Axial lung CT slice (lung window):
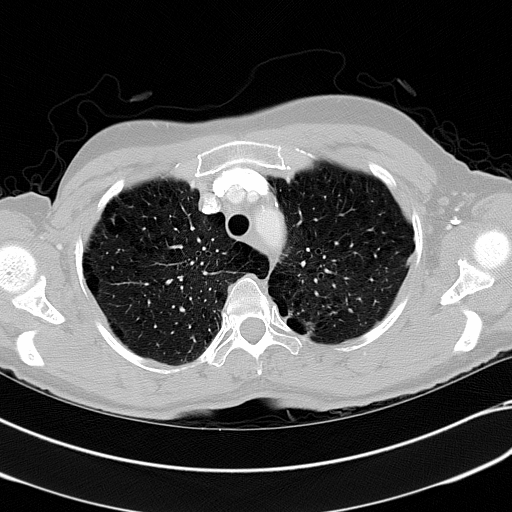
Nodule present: no